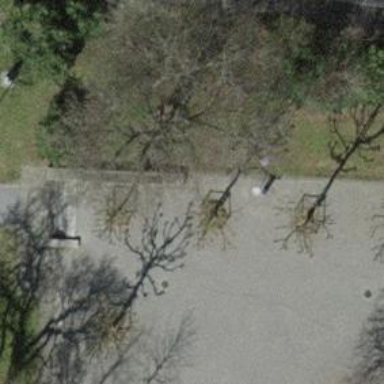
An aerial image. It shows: Outdoor public bookcase is available.